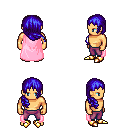
a pixel art fantasy rpg character, male body template, human, tanned skin, pink cape, magenta pants, blue right-swept hairstyle, gold boots, four views (front, back, left, right), 2x2 character sprite sheet, small pixel art, hard edges, no anti-aliasing